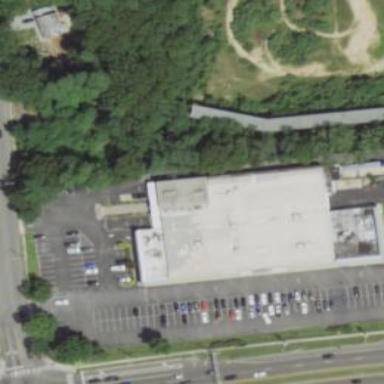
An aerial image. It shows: Retail building.